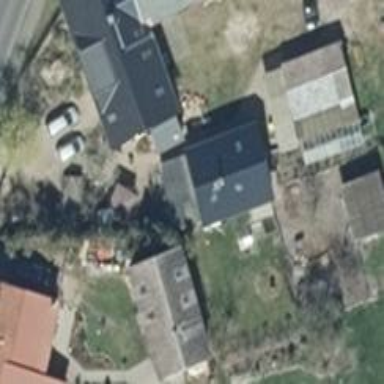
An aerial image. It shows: House with gabled roof oriented along the building.